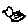
Label: bird